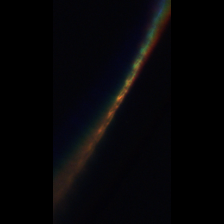
Taxon: Psuedo-nitzschia
Group: Diatoms